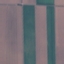
Land use / land cover: AnnualCrop